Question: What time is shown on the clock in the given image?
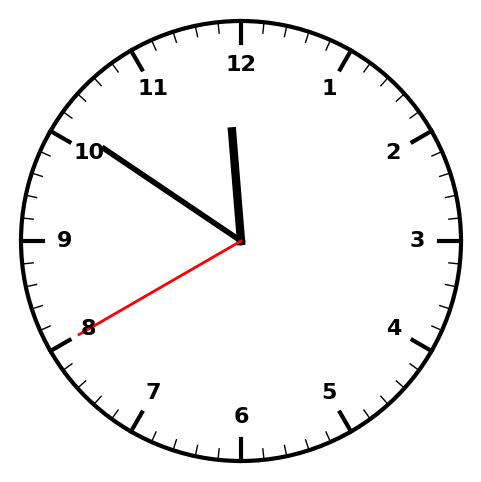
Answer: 11:50:40